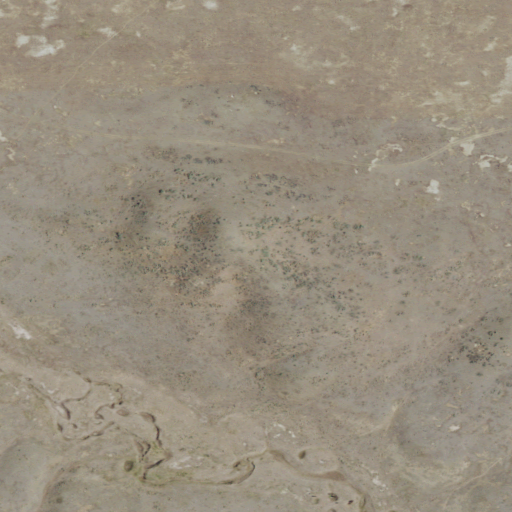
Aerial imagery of mountain in Montana named Button Butte containing grassland and shrub